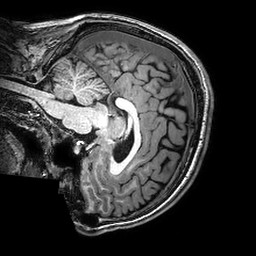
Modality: T1w
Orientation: sagittal
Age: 29
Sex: male
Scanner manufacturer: philips
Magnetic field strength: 3 T
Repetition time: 0.00847 s
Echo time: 0.00393 s